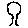
Label: tree